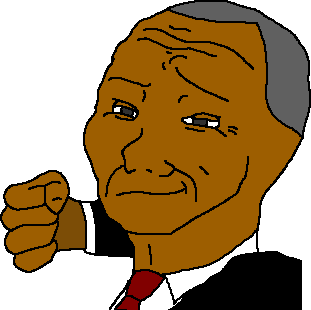
Label: 5_Blackjak